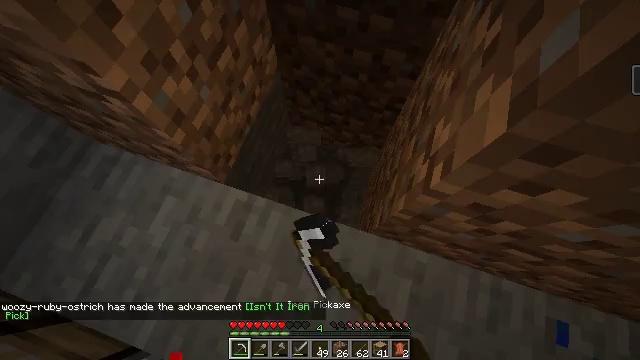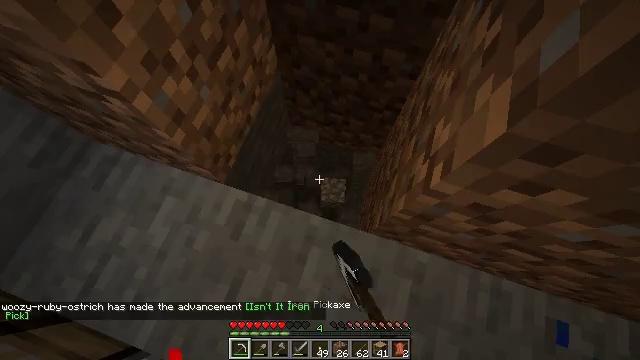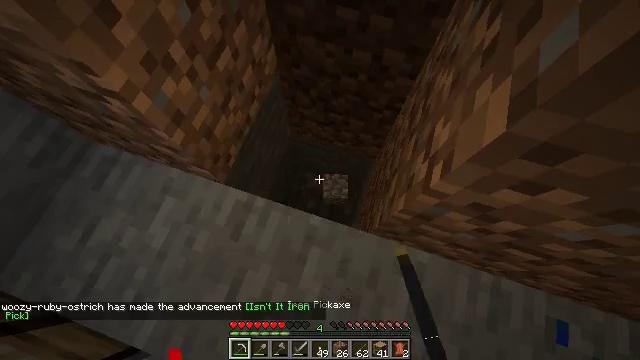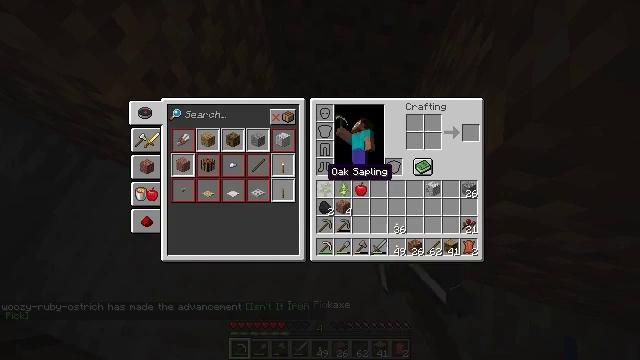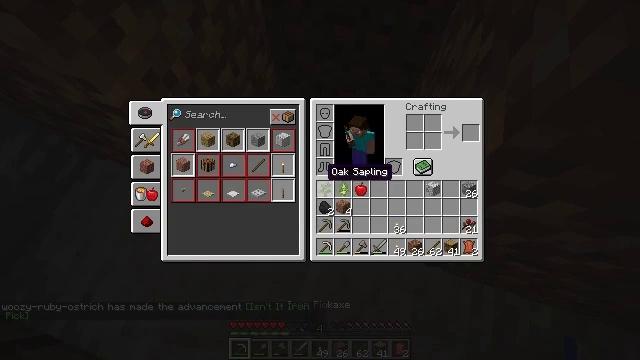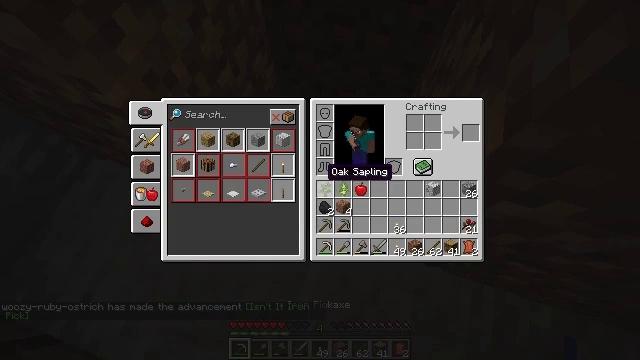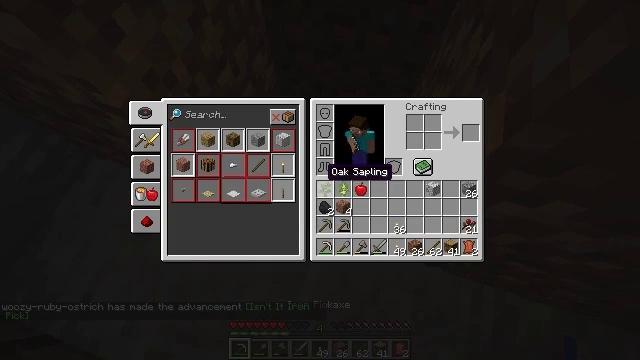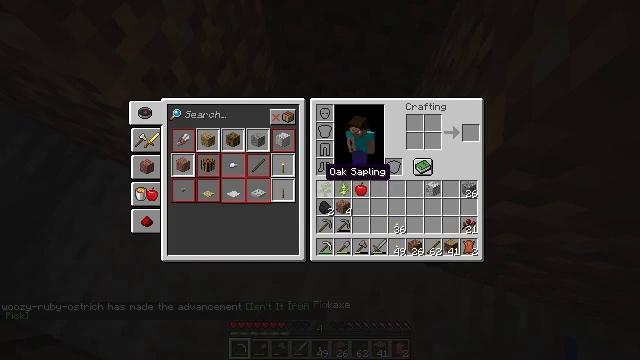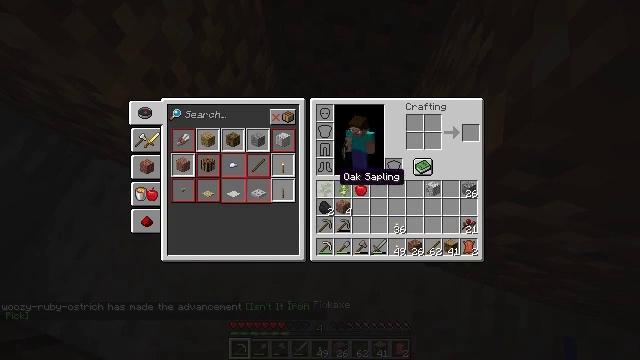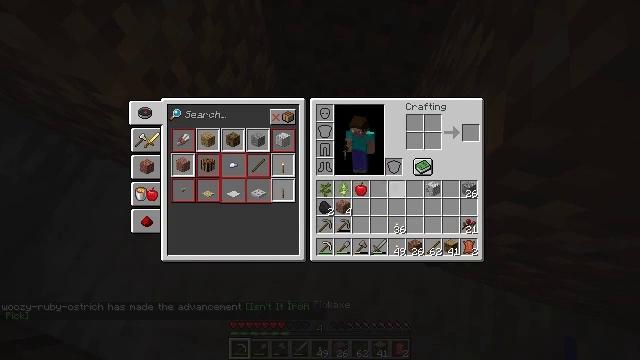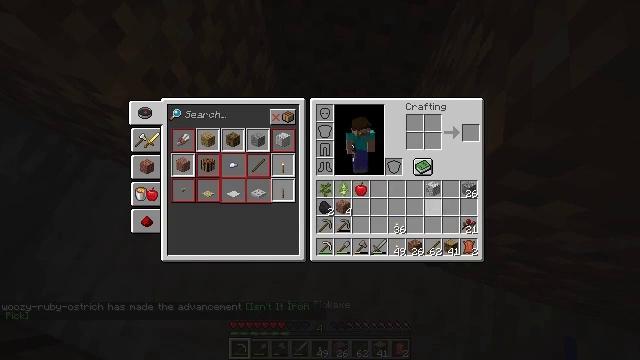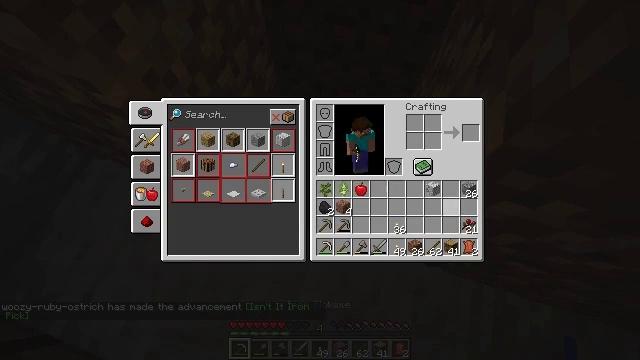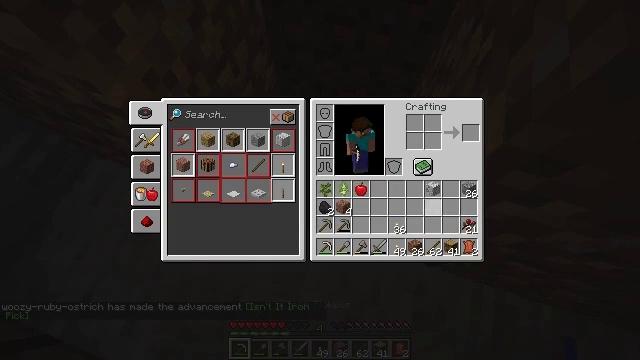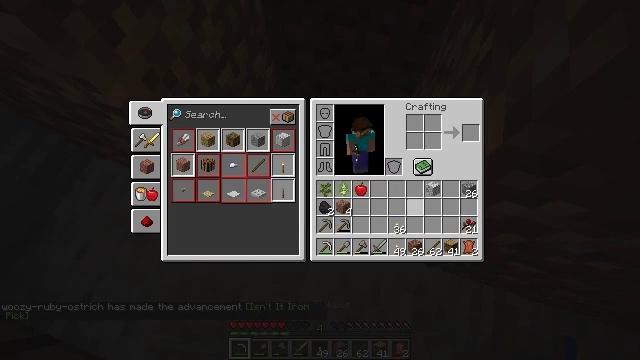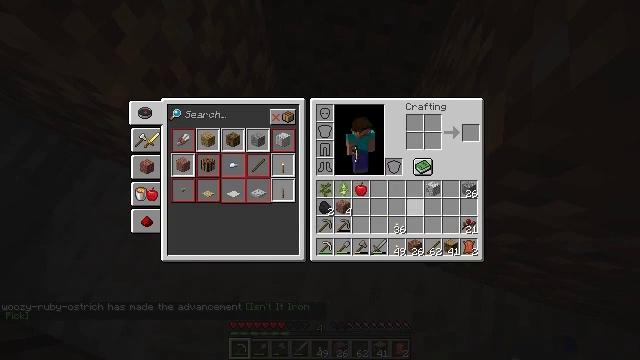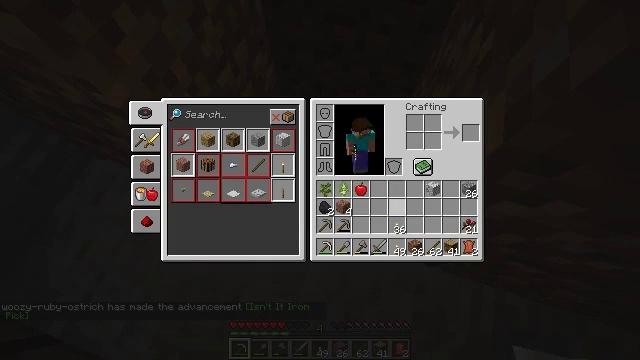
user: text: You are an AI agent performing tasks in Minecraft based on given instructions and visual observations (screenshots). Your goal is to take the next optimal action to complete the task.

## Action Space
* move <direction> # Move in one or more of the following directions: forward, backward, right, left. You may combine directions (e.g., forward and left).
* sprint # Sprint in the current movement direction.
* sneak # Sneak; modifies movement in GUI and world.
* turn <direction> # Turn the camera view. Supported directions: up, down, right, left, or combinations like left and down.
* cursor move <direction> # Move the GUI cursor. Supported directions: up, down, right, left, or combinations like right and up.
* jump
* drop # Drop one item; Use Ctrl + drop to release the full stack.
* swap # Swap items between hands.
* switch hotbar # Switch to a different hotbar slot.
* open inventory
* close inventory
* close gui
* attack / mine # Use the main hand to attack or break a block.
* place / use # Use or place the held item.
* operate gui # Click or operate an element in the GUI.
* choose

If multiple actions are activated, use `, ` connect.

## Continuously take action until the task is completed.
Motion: motion action
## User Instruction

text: Remove a birch sapling from the inventory.
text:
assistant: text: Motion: attack / mine
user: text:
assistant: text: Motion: attack / mine
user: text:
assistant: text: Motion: turn up, open inventory
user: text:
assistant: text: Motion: open inventory
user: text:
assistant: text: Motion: open inventory
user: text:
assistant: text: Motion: no_op
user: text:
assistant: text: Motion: no_op
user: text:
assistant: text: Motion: cursor move right
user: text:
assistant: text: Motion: cursor move right and down
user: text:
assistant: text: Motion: cursor move right and down
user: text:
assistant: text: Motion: cursor move right
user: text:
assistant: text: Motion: cursor move left
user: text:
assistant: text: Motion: cursor move left
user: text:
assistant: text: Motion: cursor move left
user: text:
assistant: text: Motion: cursor move left
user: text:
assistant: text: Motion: cursor move left
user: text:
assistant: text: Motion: cursor move left
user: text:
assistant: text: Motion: no_op
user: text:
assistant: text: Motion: no_op
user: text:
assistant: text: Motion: no_op
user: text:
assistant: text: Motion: cursor move left
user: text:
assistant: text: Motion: cursor move left
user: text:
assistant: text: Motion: cursor move left
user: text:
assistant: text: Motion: no_op
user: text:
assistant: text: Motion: no_op
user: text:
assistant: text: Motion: operate gui
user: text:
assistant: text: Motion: cursor move right and up, operate gui
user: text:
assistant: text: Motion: cursor move right and up
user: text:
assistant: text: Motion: cursor move right and up
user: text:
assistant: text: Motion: cursor move right and up